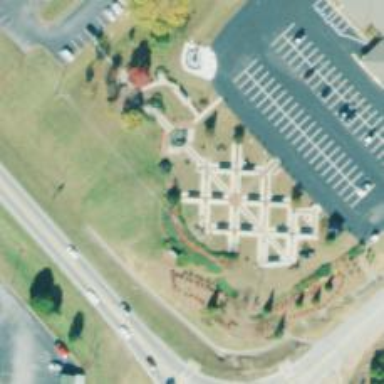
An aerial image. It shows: Memorial site with historic significance.